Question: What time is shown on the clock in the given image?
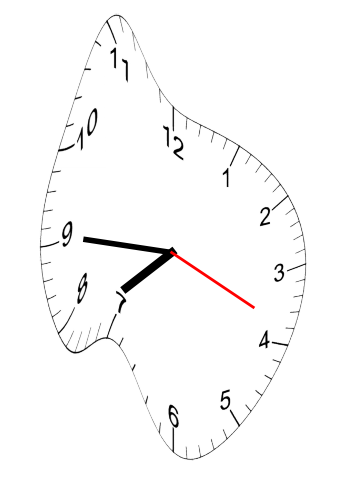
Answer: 07:45:19